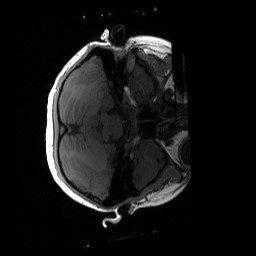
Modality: T1w
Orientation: axial
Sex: female
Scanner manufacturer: siemens
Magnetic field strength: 3 T
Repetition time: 1.9 s
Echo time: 0.00243 s